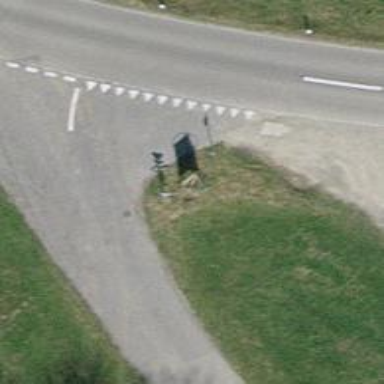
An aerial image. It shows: Guidepost with information.